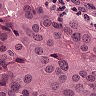
Metastatic tissue present: yes